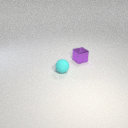
small purple metal cube to the right of small cyan rubber sphere